Question: In my app i need to have a UISearchBar inside a cell.
Everything works fine, except in the iPhone6. Where lines appear in the search's background.

Any idea why this and only in the iPhone6's model?
My configuration is:
- - - -
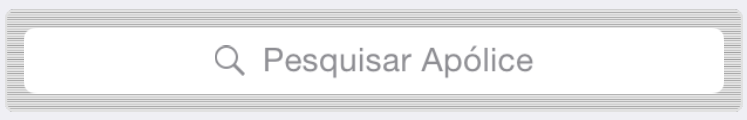
Answer: If i change the style of the searchbar to minimal it removes the lines, but also it mess my custom colors. The solution i found was to add a clear color to the backgroundImage and set the desired color:
'''
_seachBar.backgroundImage = [[UIImage alloc] init];
_seachBar.backgroundColor = kColor_App_LightGray;
'''
It's work now, but i still don't have a explanation to this strange behavior only on the iPhone6. Any better solution or advise will be well receive. Thanks